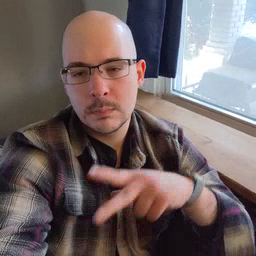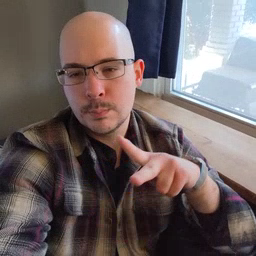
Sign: cut